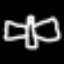
Label: angel